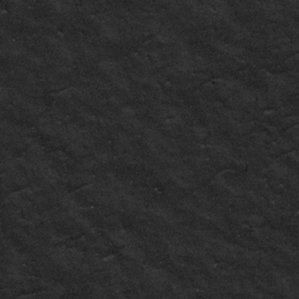
Label: frost